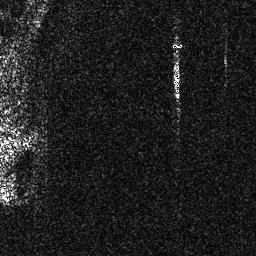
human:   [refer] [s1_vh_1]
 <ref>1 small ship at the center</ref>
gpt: <box>[[66, 22, 70, 38, 0]]</box>